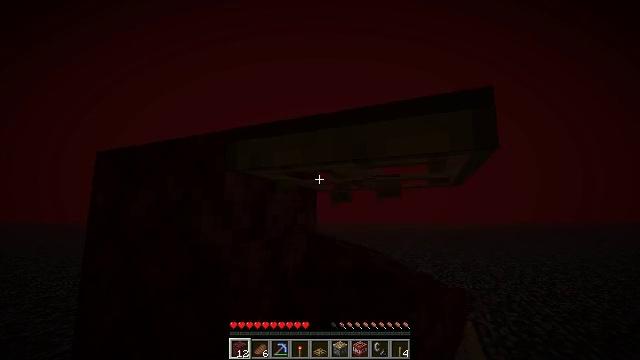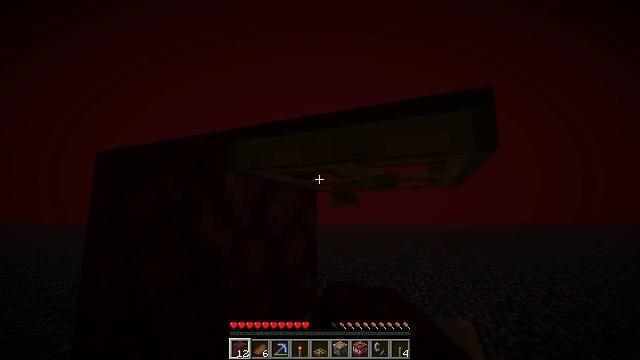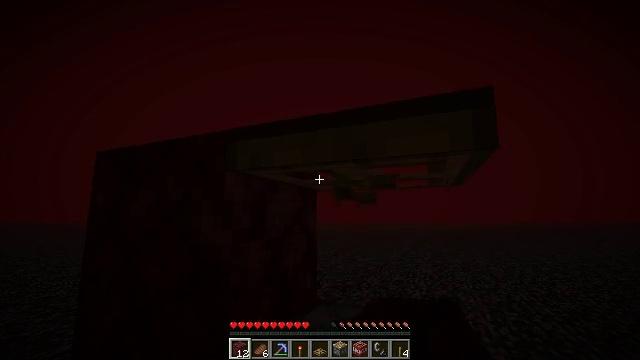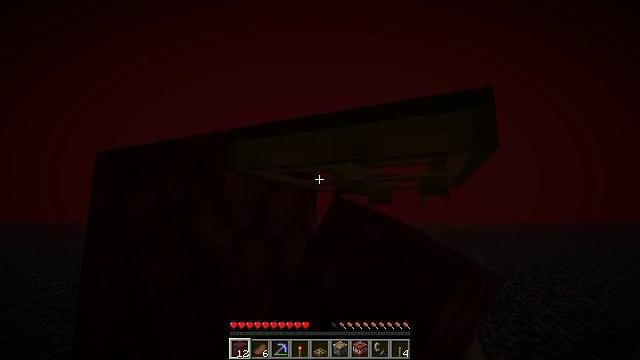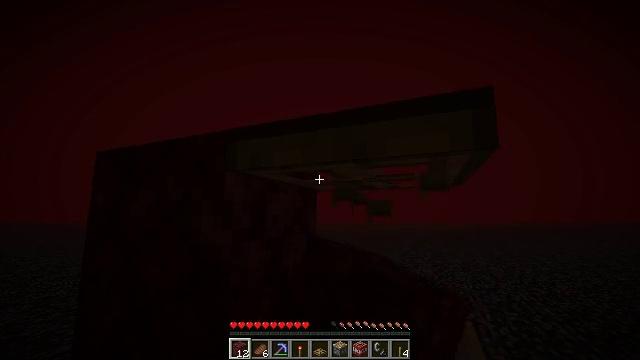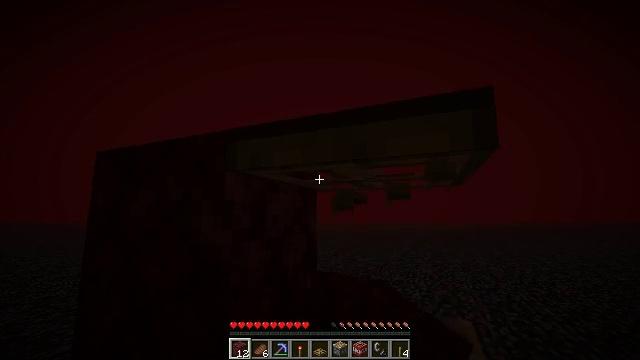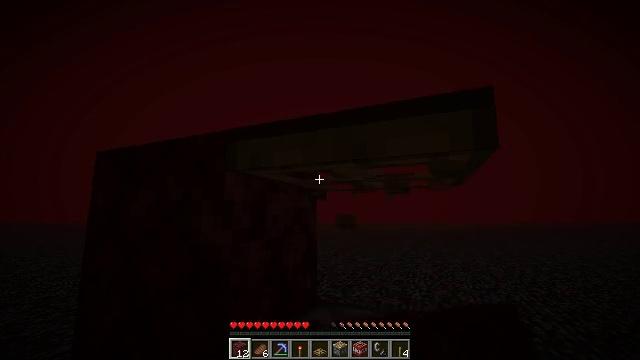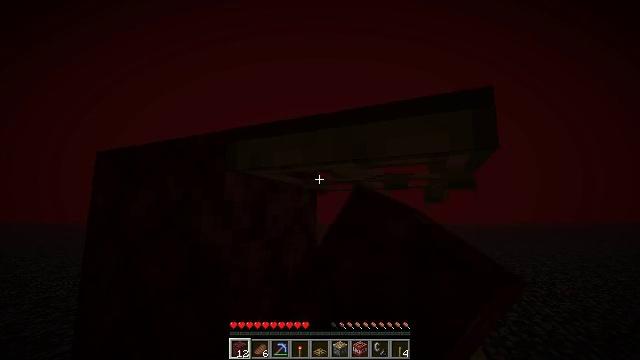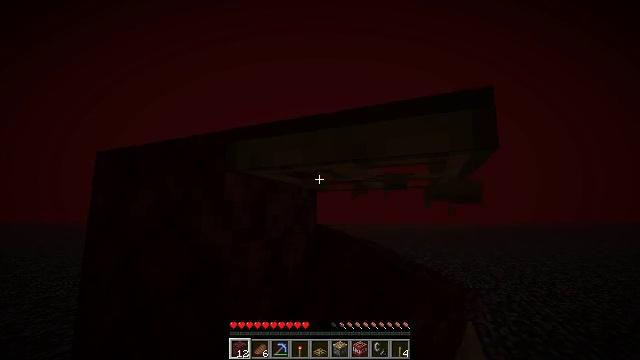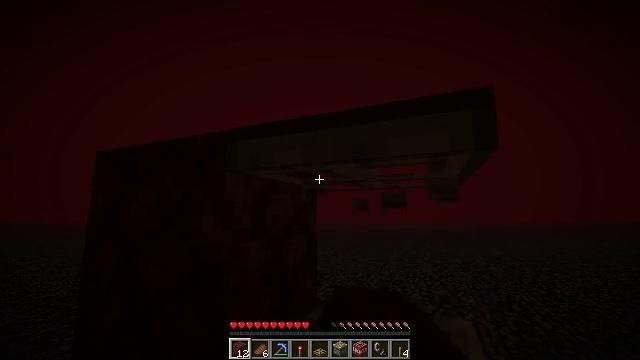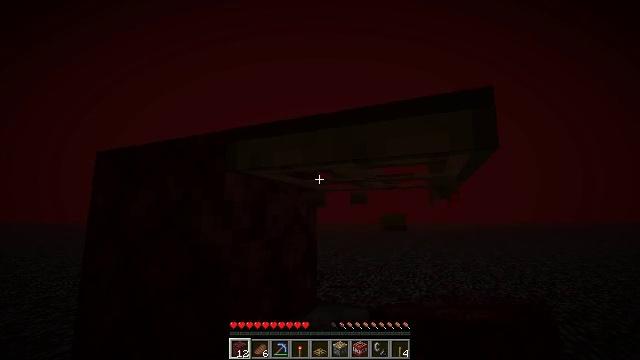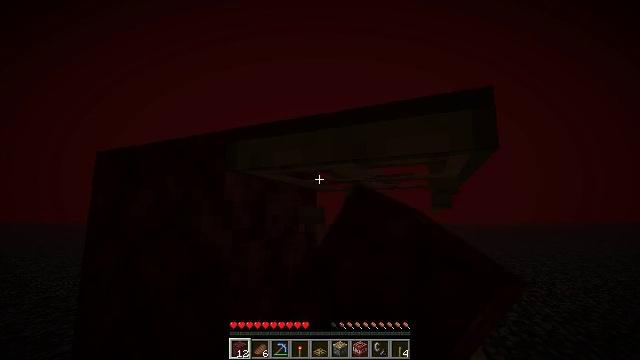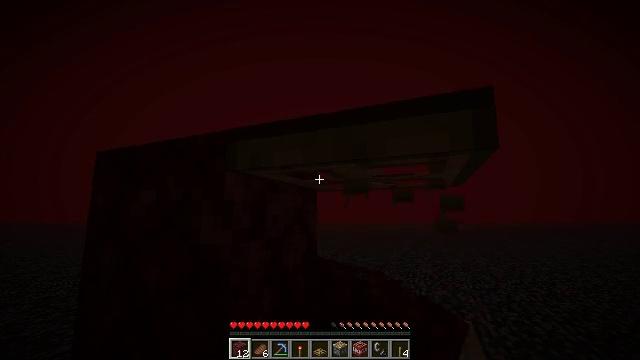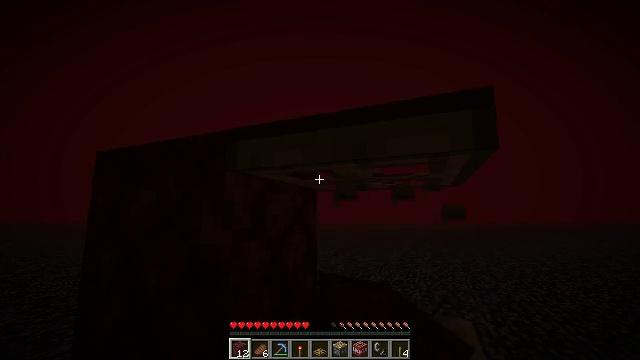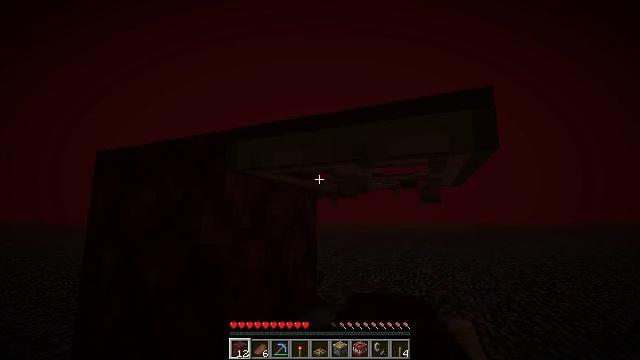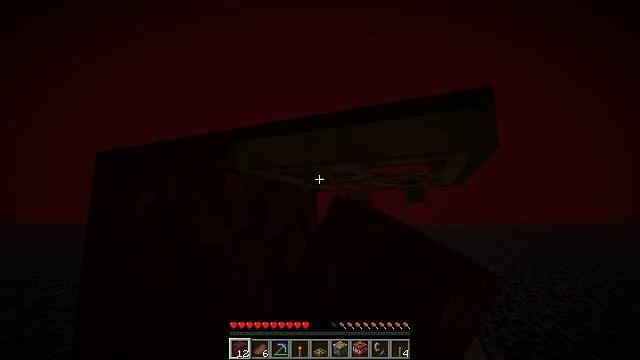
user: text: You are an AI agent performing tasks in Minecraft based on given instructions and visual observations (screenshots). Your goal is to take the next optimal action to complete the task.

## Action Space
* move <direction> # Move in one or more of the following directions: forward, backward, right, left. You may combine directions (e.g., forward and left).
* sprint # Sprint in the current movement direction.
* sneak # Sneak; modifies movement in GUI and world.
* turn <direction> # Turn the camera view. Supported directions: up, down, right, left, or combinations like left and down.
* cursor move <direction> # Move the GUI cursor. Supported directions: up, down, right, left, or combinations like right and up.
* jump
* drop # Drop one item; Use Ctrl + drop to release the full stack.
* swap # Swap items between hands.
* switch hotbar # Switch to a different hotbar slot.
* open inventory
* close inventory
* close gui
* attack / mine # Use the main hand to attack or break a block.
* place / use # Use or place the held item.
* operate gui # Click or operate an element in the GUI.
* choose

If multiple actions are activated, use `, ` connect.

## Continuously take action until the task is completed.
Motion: motion action
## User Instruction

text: Remove the oak trapdoor from its place.
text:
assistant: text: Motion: attack / mine
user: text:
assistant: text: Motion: attack / mine
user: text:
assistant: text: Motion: attack / mine
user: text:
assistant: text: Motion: attack / mine
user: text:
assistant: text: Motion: attack / mine
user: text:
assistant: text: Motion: attack / mine
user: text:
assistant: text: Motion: attack / mine
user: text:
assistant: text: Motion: attack / mine
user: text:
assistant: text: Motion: attack / mine
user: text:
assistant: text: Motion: attack / mine
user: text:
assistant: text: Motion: attack / mine
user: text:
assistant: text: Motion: attack / mine
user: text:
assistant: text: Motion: attack / mine
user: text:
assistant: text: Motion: attack / mine
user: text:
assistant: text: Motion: attack / mine
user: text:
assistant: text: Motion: attack / mine
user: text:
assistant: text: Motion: attack / mine
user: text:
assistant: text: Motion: attack / mine
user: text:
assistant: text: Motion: attack / mine
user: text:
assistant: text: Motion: attack / mine
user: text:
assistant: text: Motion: attack / mine
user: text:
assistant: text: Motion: attack / mine
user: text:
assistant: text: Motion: attack / mine
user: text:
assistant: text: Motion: attack / mine
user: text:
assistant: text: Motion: attack / mine
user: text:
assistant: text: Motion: attack / mine
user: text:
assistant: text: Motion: attack / mine
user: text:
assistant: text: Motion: attack / mine
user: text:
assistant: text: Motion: attack / mine
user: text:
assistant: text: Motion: attack / mine